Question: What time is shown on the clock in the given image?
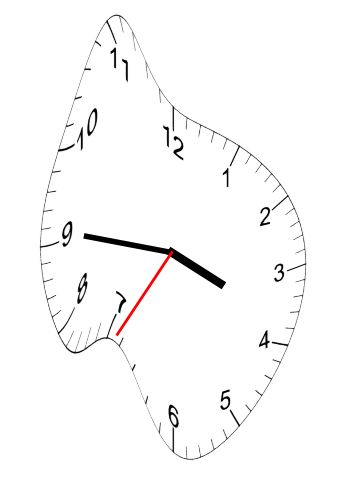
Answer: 03:45:35